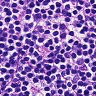
Metastatic tissue present: no